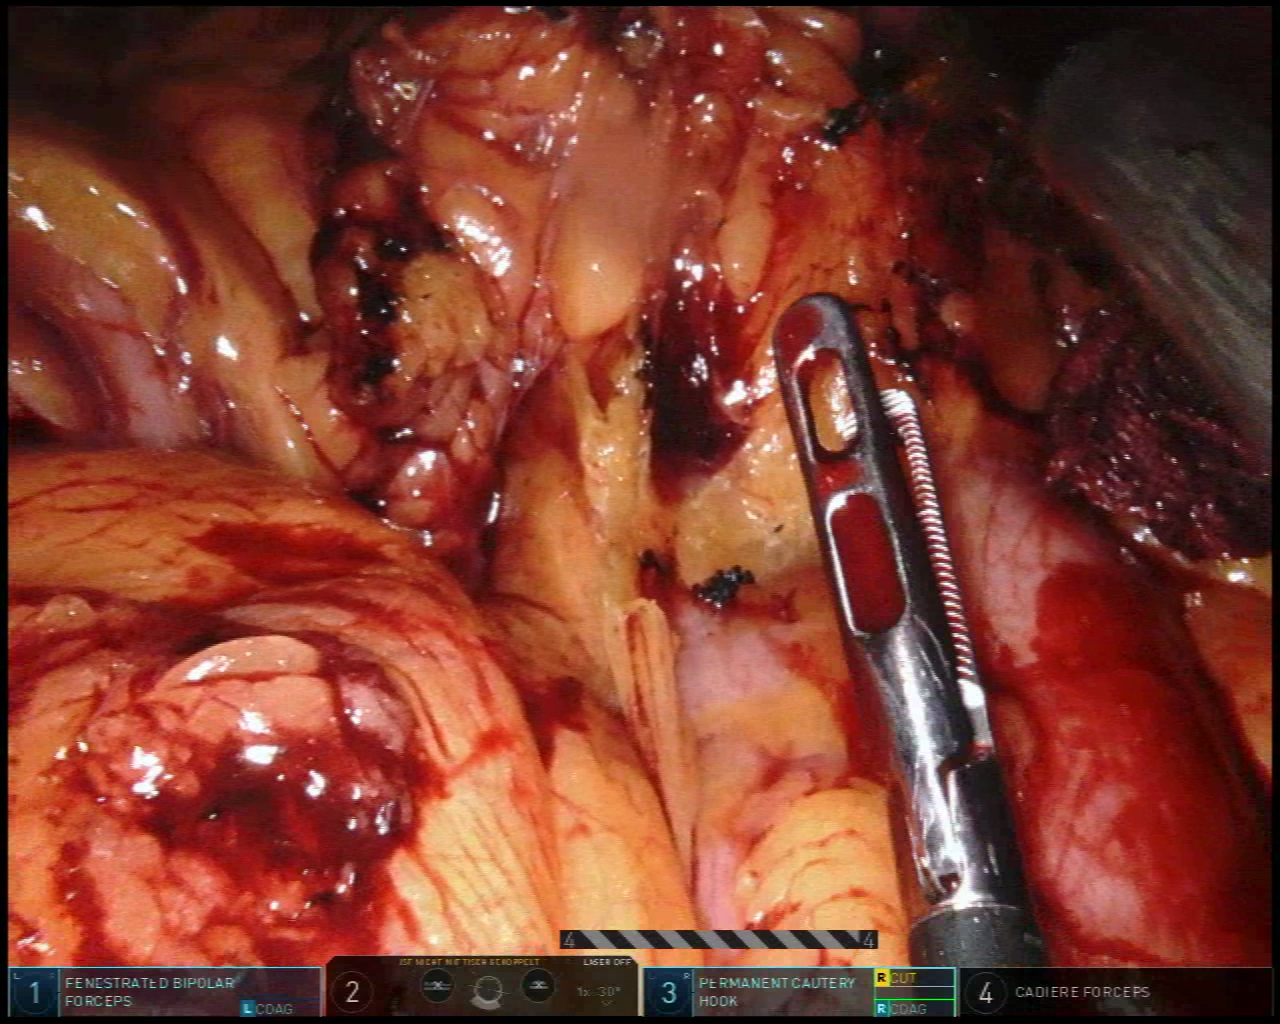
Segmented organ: stomach
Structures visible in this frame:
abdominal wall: no
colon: yes
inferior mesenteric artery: no
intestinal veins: no
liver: no
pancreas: no
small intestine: no
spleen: no
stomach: yes
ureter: no
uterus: no
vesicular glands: no